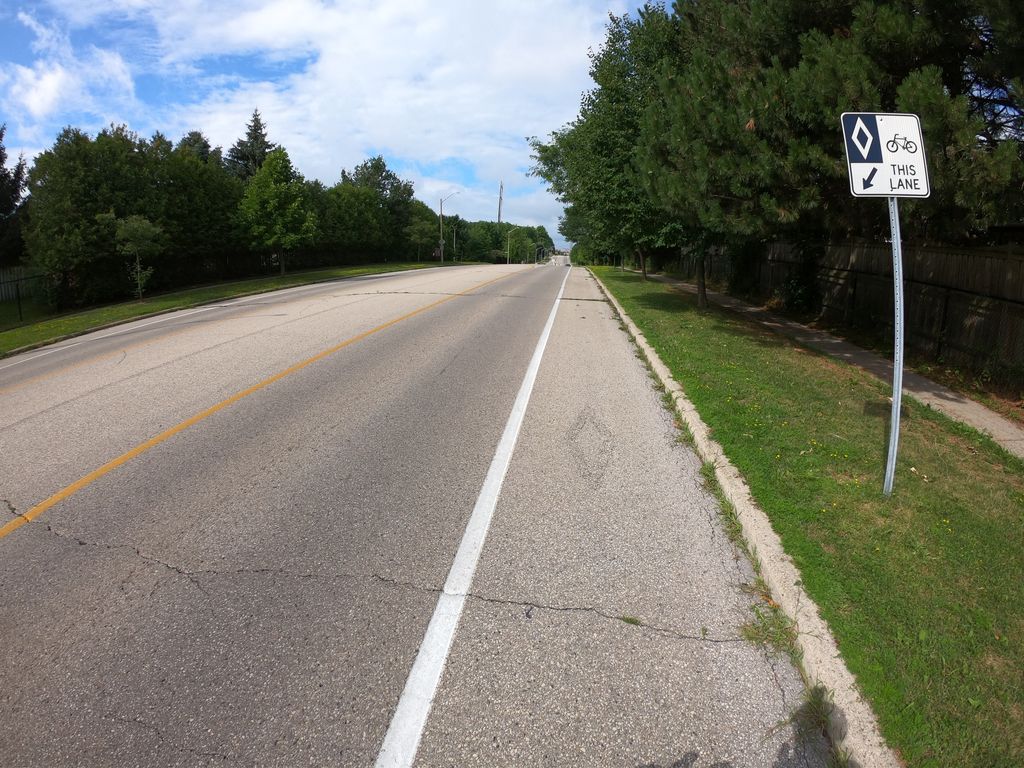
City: kitchener-waterloo